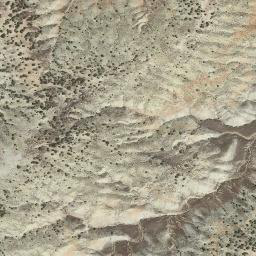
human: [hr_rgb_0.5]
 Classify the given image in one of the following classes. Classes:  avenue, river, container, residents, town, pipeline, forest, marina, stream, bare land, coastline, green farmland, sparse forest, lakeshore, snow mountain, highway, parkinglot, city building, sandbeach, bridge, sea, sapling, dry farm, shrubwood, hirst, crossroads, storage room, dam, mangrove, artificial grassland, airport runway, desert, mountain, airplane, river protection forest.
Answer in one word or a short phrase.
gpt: mountain